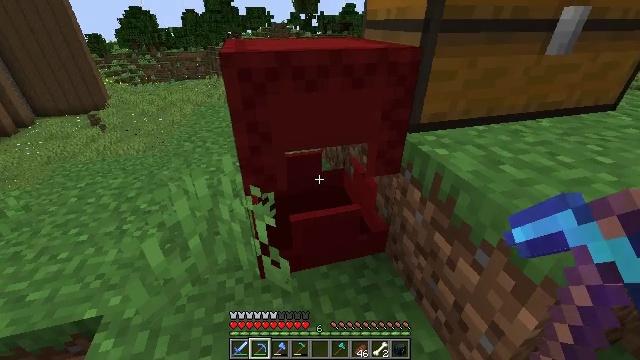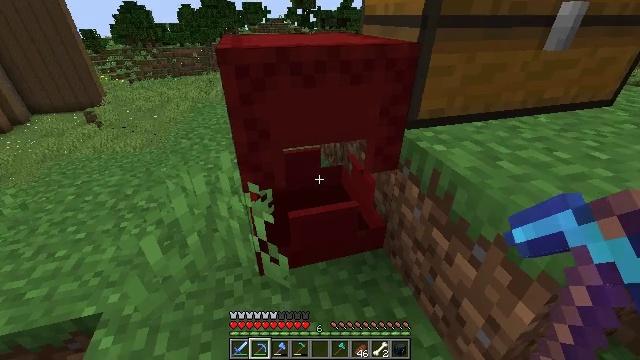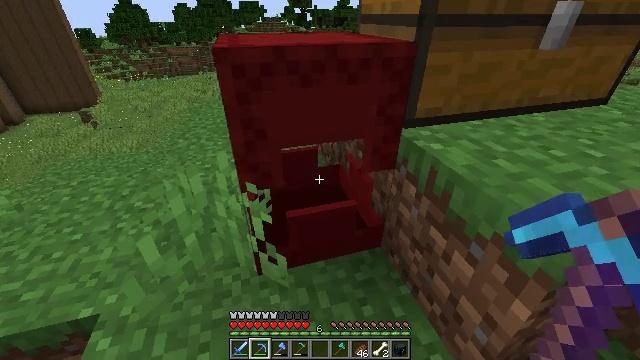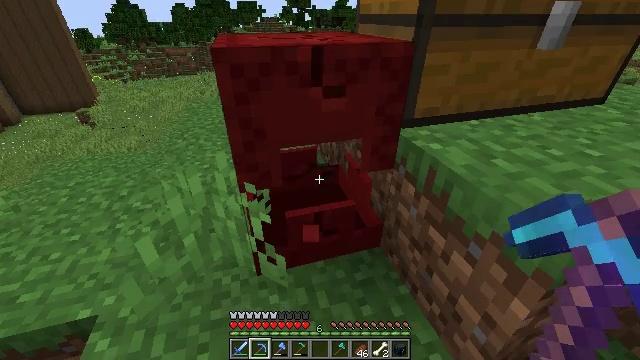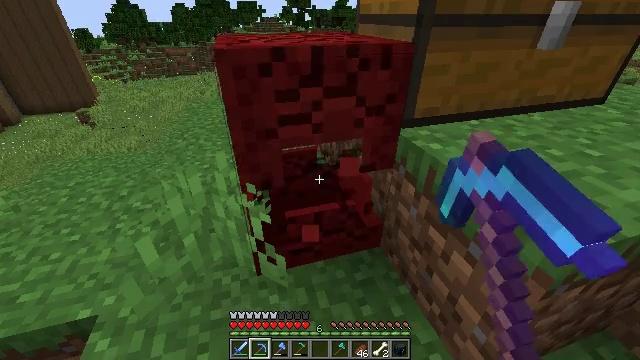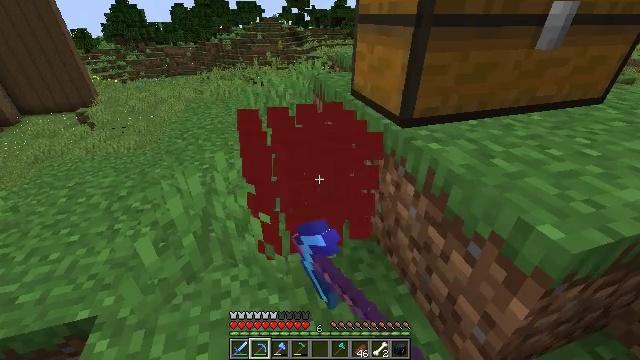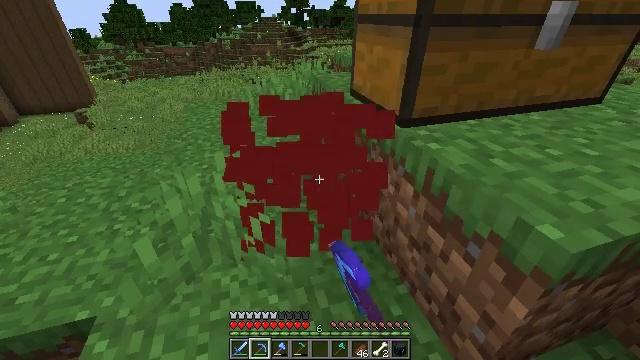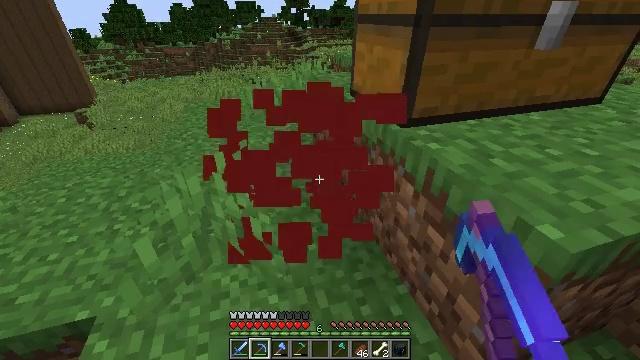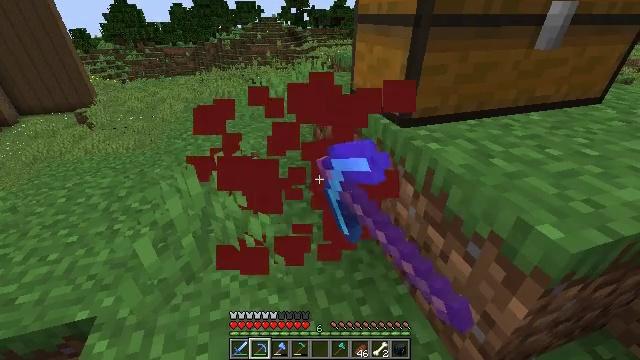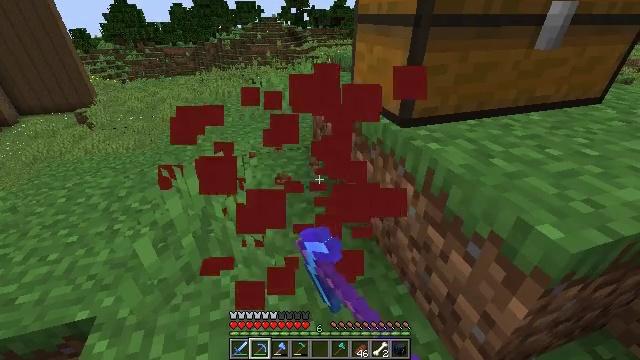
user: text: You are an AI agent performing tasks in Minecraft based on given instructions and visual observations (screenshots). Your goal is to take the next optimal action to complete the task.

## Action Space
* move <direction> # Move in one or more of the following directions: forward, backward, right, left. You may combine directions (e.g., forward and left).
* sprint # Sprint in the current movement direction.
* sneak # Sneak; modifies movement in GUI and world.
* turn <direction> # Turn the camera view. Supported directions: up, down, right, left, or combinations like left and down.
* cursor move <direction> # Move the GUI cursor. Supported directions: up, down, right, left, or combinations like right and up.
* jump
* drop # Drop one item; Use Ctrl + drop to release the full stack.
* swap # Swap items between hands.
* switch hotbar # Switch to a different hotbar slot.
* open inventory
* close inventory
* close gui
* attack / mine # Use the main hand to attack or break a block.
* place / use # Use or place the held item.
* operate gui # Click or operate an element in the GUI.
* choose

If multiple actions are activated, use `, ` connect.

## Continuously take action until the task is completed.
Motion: motion action
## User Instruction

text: Destroy the red shulker box for reuse.
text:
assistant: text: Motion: no_op
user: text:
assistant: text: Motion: no_op
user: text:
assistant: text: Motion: attack / mine
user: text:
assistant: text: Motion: attack / mine
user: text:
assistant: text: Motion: attack / mine
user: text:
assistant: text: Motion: attack / mine
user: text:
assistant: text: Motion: attack / mine
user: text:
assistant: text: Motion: attack / mine
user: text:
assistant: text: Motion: attack / mine
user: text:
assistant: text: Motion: attack / mine